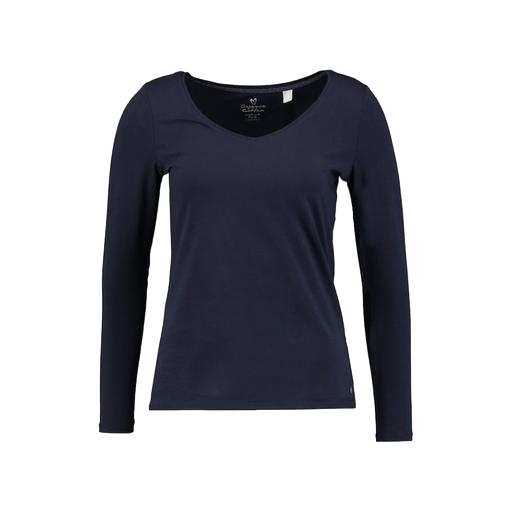
blue iconic women's long-sleeved t-shirt, blue still long-sleeved top, blue scoop-neck long-sleeve t-shirt, white background